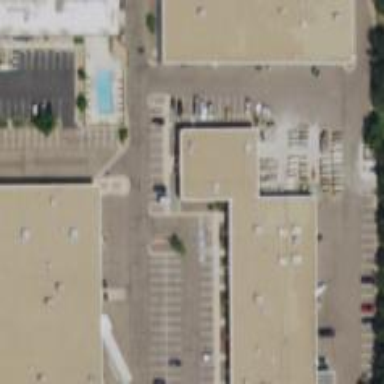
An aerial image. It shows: Parking space is available.